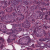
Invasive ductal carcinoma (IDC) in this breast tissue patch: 1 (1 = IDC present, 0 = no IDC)